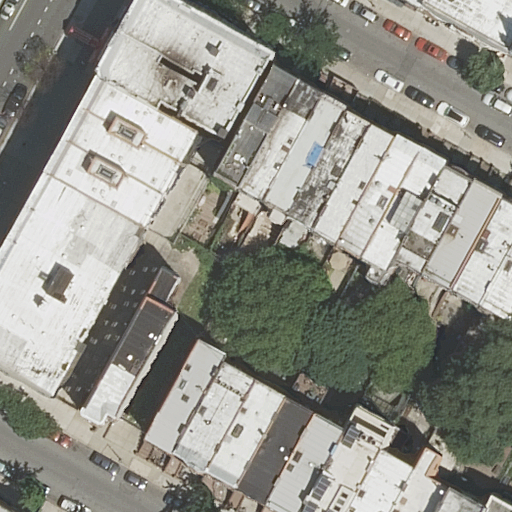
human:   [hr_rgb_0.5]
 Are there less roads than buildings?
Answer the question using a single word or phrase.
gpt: yes

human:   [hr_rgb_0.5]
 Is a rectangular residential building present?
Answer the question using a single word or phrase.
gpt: yes

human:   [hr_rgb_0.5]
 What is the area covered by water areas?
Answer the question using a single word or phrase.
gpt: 0m2

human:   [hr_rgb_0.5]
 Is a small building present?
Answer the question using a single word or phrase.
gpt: yes

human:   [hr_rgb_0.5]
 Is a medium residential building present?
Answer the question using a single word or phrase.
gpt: yes

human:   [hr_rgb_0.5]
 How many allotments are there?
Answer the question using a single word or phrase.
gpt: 0

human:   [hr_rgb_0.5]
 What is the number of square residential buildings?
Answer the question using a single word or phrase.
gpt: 0

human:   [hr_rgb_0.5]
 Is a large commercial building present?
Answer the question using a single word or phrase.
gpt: no

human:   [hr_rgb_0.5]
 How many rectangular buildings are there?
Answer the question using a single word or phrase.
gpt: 22

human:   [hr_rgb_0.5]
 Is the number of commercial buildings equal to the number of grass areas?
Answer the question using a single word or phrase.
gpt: yes

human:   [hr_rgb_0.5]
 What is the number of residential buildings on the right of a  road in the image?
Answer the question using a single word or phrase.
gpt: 28

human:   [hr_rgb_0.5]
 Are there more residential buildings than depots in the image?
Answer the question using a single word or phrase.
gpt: yes

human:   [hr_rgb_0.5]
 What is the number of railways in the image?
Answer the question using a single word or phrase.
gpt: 0

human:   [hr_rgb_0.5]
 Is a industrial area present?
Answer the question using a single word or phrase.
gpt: no

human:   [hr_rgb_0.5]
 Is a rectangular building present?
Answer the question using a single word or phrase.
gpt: yes

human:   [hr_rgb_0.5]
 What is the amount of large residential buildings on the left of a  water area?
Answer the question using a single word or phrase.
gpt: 0

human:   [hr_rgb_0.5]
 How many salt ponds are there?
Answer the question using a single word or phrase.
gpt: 0

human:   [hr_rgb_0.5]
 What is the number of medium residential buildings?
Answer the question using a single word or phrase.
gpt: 22

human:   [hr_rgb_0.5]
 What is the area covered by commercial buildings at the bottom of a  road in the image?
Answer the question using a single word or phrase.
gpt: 0m2

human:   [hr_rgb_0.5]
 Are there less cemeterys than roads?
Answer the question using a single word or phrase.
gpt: yes

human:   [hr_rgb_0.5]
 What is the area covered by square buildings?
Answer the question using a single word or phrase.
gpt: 0m2

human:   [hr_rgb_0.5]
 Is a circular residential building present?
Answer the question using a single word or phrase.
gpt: no

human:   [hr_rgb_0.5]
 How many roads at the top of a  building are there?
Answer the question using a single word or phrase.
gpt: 3

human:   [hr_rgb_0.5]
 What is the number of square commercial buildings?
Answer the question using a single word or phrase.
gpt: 0

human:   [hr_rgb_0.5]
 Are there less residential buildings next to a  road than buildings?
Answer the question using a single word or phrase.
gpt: no

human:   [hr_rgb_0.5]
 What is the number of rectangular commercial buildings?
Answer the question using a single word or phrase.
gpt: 0

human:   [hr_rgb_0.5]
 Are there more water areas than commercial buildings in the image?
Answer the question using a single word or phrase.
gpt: no

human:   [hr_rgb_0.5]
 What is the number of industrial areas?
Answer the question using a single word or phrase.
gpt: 0

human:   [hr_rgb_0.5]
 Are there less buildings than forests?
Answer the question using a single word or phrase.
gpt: no

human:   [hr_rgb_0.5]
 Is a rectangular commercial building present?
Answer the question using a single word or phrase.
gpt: no

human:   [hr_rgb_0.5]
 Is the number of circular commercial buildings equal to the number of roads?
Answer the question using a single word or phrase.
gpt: no

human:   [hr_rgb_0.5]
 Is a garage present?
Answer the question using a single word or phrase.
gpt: no

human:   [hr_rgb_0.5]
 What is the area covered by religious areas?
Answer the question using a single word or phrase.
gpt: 0m2

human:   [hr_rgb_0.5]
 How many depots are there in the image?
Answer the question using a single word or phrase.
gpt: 0

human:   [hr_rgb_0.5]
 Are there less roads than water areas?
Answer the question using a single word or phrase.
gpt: no

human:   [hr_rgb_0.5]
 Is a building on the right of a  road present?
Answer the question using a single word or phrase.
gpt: yes